Interaction volume radius: 5 \u00c5
Interaction volume height: 15 \u00c5
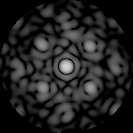
Disorder parameter: 0.5947